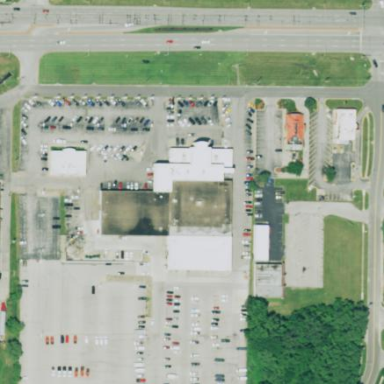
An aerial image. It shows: Building that houses car shop.